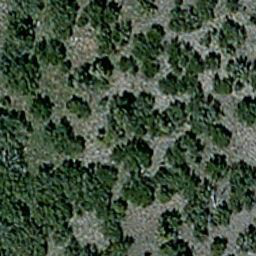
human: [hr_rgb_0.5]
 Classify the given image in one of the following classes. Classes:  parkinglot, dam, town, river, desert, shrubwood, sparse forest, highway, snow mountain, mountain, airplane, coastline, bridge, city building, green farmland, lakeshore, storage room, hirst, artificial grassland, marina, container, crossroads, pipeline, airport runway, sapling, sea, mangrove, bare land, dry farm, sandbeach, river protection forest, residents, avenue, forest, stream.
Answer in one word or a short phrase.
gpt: sparse forest